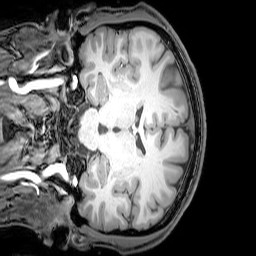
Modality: T1w
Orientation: coronal
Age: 20
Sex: male
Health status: healthy
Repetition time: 0.081 s
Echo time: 0.037 s